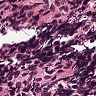
Metastatic tissue present: no